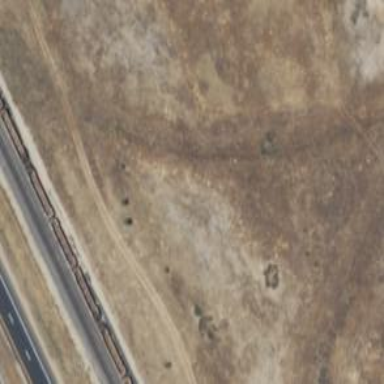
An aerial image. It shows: Abandoned railway spur.